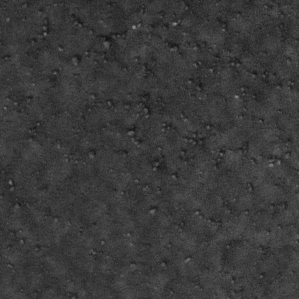
Label: frost